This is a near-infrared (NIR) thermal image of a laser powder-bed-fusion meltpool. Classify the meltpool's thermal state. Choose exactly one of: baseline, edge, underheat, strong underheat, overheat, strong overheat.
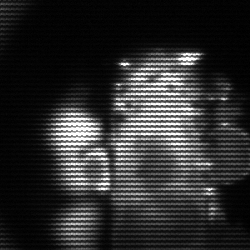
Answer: strong underheat